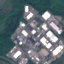
Land use / land cover: Industrial